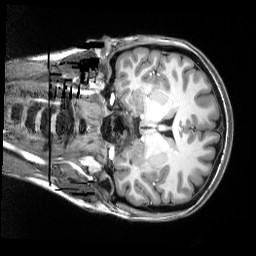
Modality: T1w
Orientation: coronal
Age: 20
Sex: female